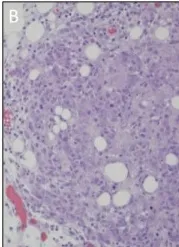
High-powered hematoxylin and eosin stain photomicrograph of the left ovary, omentum, and posterior cul de sac peritoneum (a, b and c, respectively) all showing diffuse sheet-like architecture of small round cells with scant cytoplasm, hyperchromatic nuclei and small nucleoli.
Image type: pathology (h&e)